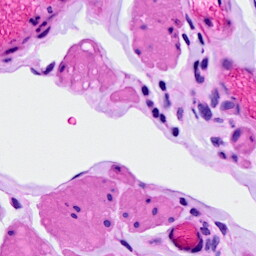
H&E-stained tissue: Ovarian